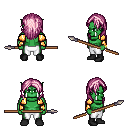
a pixel art fantasy rpg character, male body template, orc, green skin, gold arm armor, white pants, pink long hairstyle, bracelets, black shoes, spear, four views (front, back, left, right), 2x2 character sprite sheet, small pixel art, hard edges, no anti-aliasing